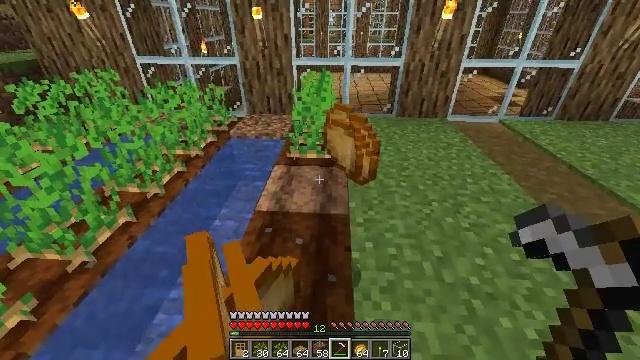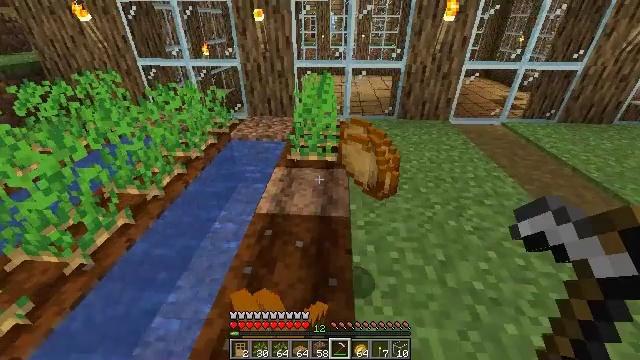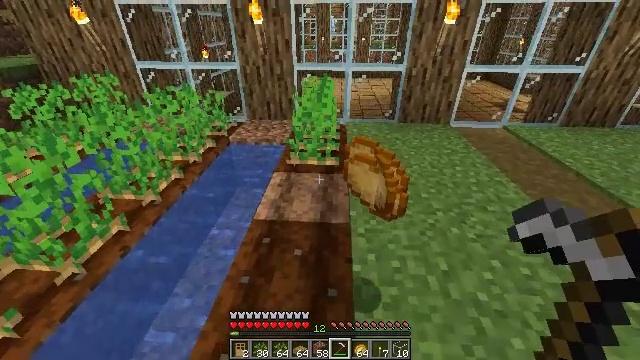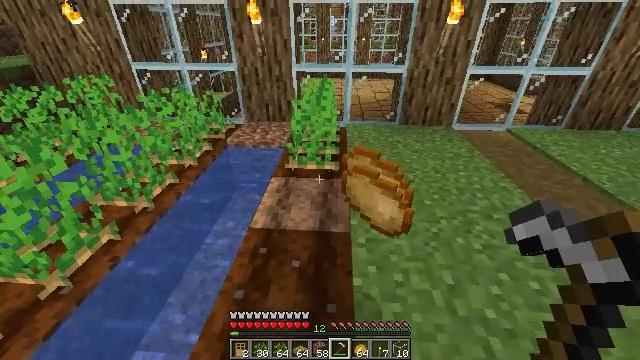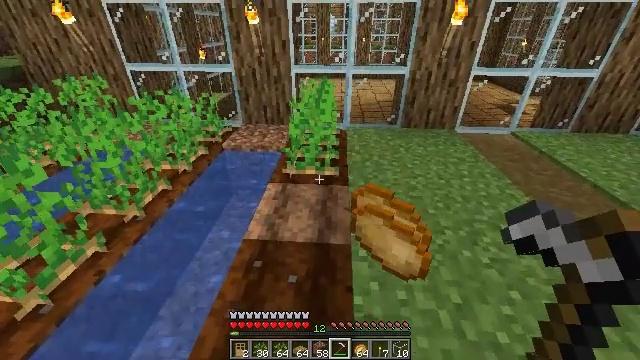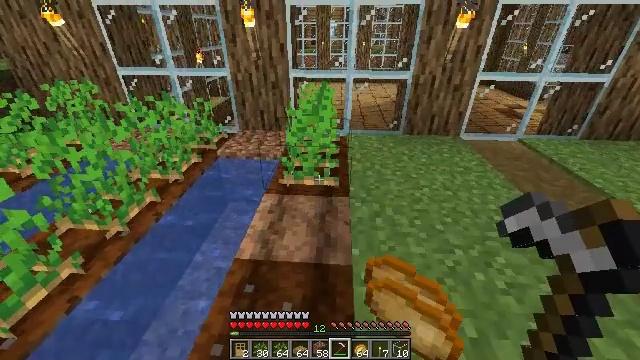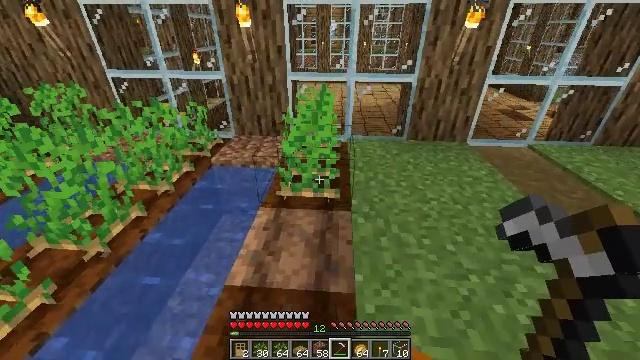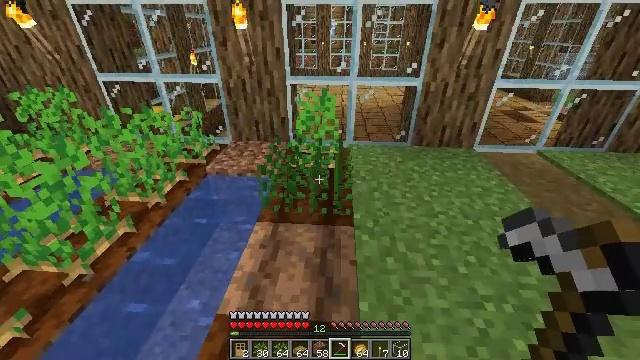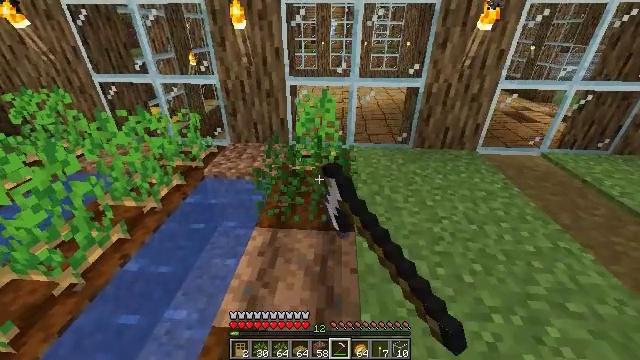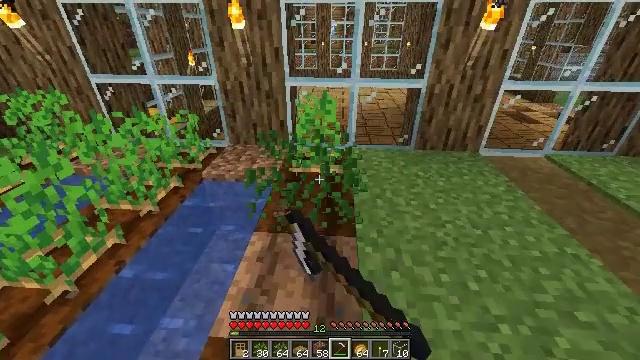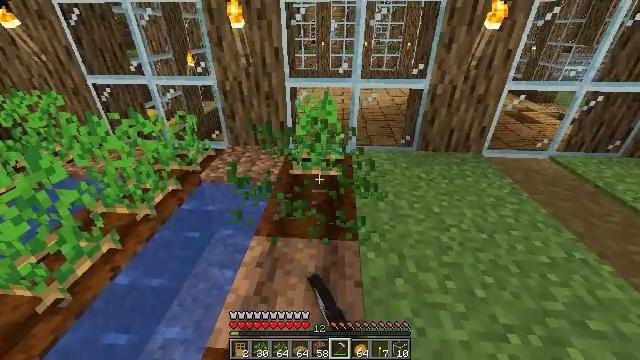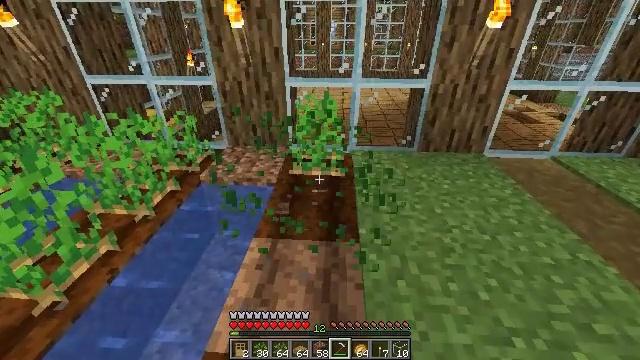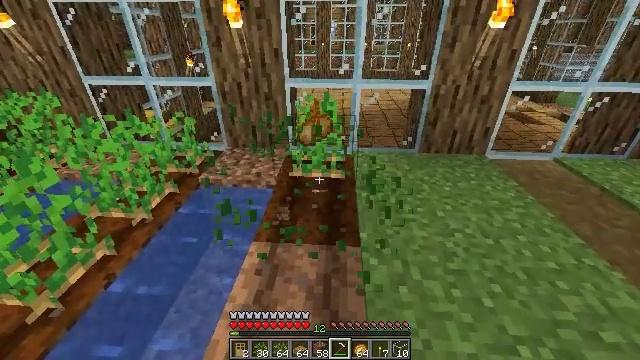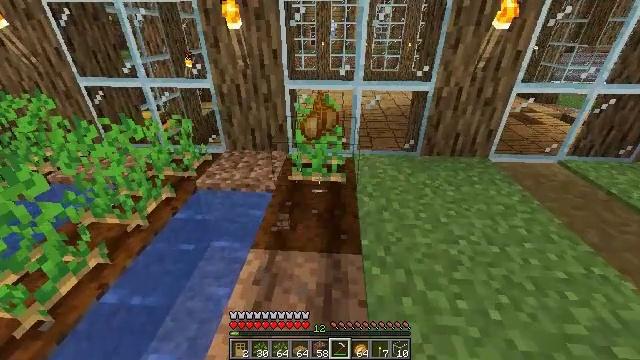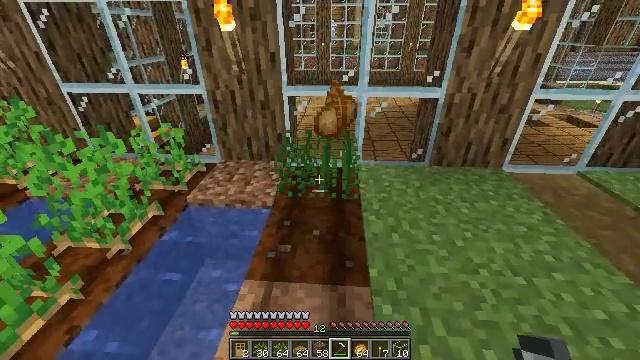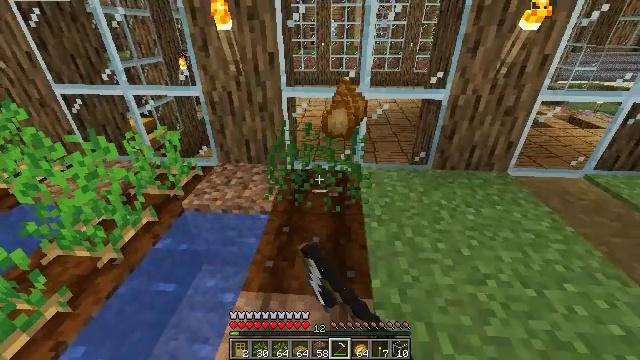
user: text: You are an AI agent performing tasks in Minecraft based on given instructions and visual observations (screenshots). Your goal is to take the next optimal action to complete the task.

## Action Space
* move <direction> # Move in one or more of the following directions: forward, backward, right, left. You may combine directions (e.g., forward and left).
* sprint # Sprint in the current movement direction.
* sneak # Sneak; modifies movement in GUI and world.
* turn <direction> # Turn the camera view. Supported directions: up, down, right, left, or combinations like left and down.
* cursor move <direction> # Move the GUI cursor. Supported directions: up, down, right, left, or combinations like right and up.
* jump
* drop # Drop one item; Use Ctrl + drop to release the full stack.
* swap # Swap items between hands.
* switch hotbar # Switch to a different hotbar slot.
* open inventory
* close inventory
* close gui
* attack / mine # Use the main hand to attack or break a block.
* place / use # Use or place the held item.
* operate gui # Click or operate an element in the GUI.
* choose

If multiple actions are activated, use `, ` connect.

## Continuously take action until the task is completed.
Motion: motion action
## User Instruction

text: Harvest potatoes.
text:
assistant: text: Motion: no_op
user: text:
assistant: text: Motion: move forward
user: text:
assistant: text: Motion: move forward
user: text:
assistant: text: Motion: move forward
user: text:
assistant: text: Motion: move forward
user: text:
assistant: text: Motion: move forward
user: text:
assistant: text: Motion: move forward, attack / mine
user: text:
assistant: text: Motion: attack / mine
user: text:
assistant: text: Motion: attack / mine
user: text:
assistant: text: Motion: no_op
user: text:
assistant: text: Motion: no_op
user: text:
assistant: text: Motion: move forward
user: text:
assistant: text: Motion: move forward
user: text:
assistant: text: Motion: move forward, attack / mine
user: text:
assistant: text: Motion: attack / mine
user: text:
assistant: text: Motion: attack / mine
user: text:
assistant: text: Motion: no_op
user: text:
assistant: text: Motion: no_op
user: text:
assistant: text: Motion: move forward
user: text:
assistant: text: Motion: move forward
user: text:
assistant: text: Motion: move forward
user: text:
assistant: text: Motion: move forward, turn left
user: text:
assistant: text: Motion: move forward, turn left
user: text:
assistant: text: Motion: move forward, turn left
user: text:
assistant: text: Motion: move forward, turn left
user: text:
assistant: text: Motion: move forward, turn left
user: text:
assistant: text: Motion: move forward, turn left
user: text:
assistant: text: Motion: move forward, turn left
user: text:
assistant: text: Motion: move forward, turn left
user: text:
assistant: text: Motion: move forward, turn left and down